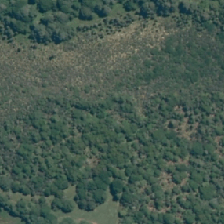
Land cover: herbaceous_freshwater_vege